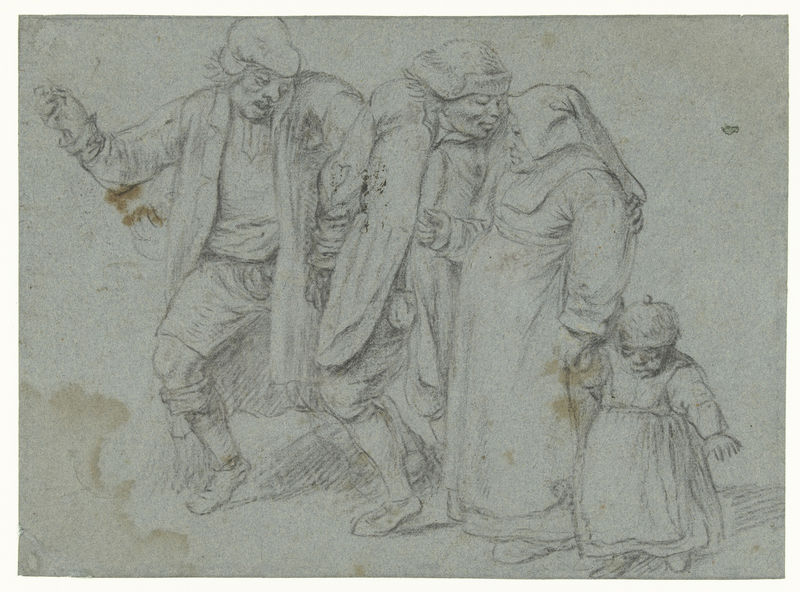
Titel: Boeren op weg naar huis
Künstler: Pieter (I) Brueghel
Standort: Amsterdam
Institution: Rijksmuseum
Schlagwörter: embrace, hands, hat, kiss, men, people, robes, white, women, arm, black, dress, face, gray, grey, group, nose, old, portrait, sisters, skirt, talking, three, woman, man, girl, peasant, child, eyes, feet, drawing, black and white, coat, mother, mouth, scarf, coats, hats, sketch, walking, faces, jacket, love, peasants, rural, family, walk, pants, shoe, shoes, study, pencil, eye, legs, apron, farmer, baby, four, dutch, drunk, carry, tan, father, kid, poor, kissing, adults, veils, point, sleeves, daughter, flemish, folk, together, stain, headcloth, stained, midevil, traveling, woman and child, adult, catty, xhild, mama, loev, drunk men